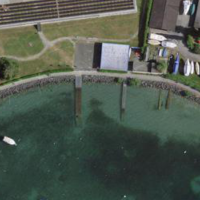
EUNIS habitat code: 14
Species observed at this site:
Ficus carica